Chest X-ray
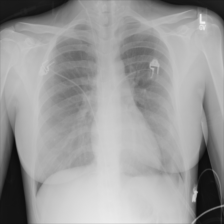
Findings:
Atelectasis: negative
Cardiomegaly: negative
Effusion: negative
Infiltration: negative
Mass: negative
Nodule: negative
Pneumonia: negative
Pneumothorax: negative
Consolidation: negative
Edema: negative
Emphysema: negative
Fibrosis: negative
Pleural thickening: negative
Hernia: negative